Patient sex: M
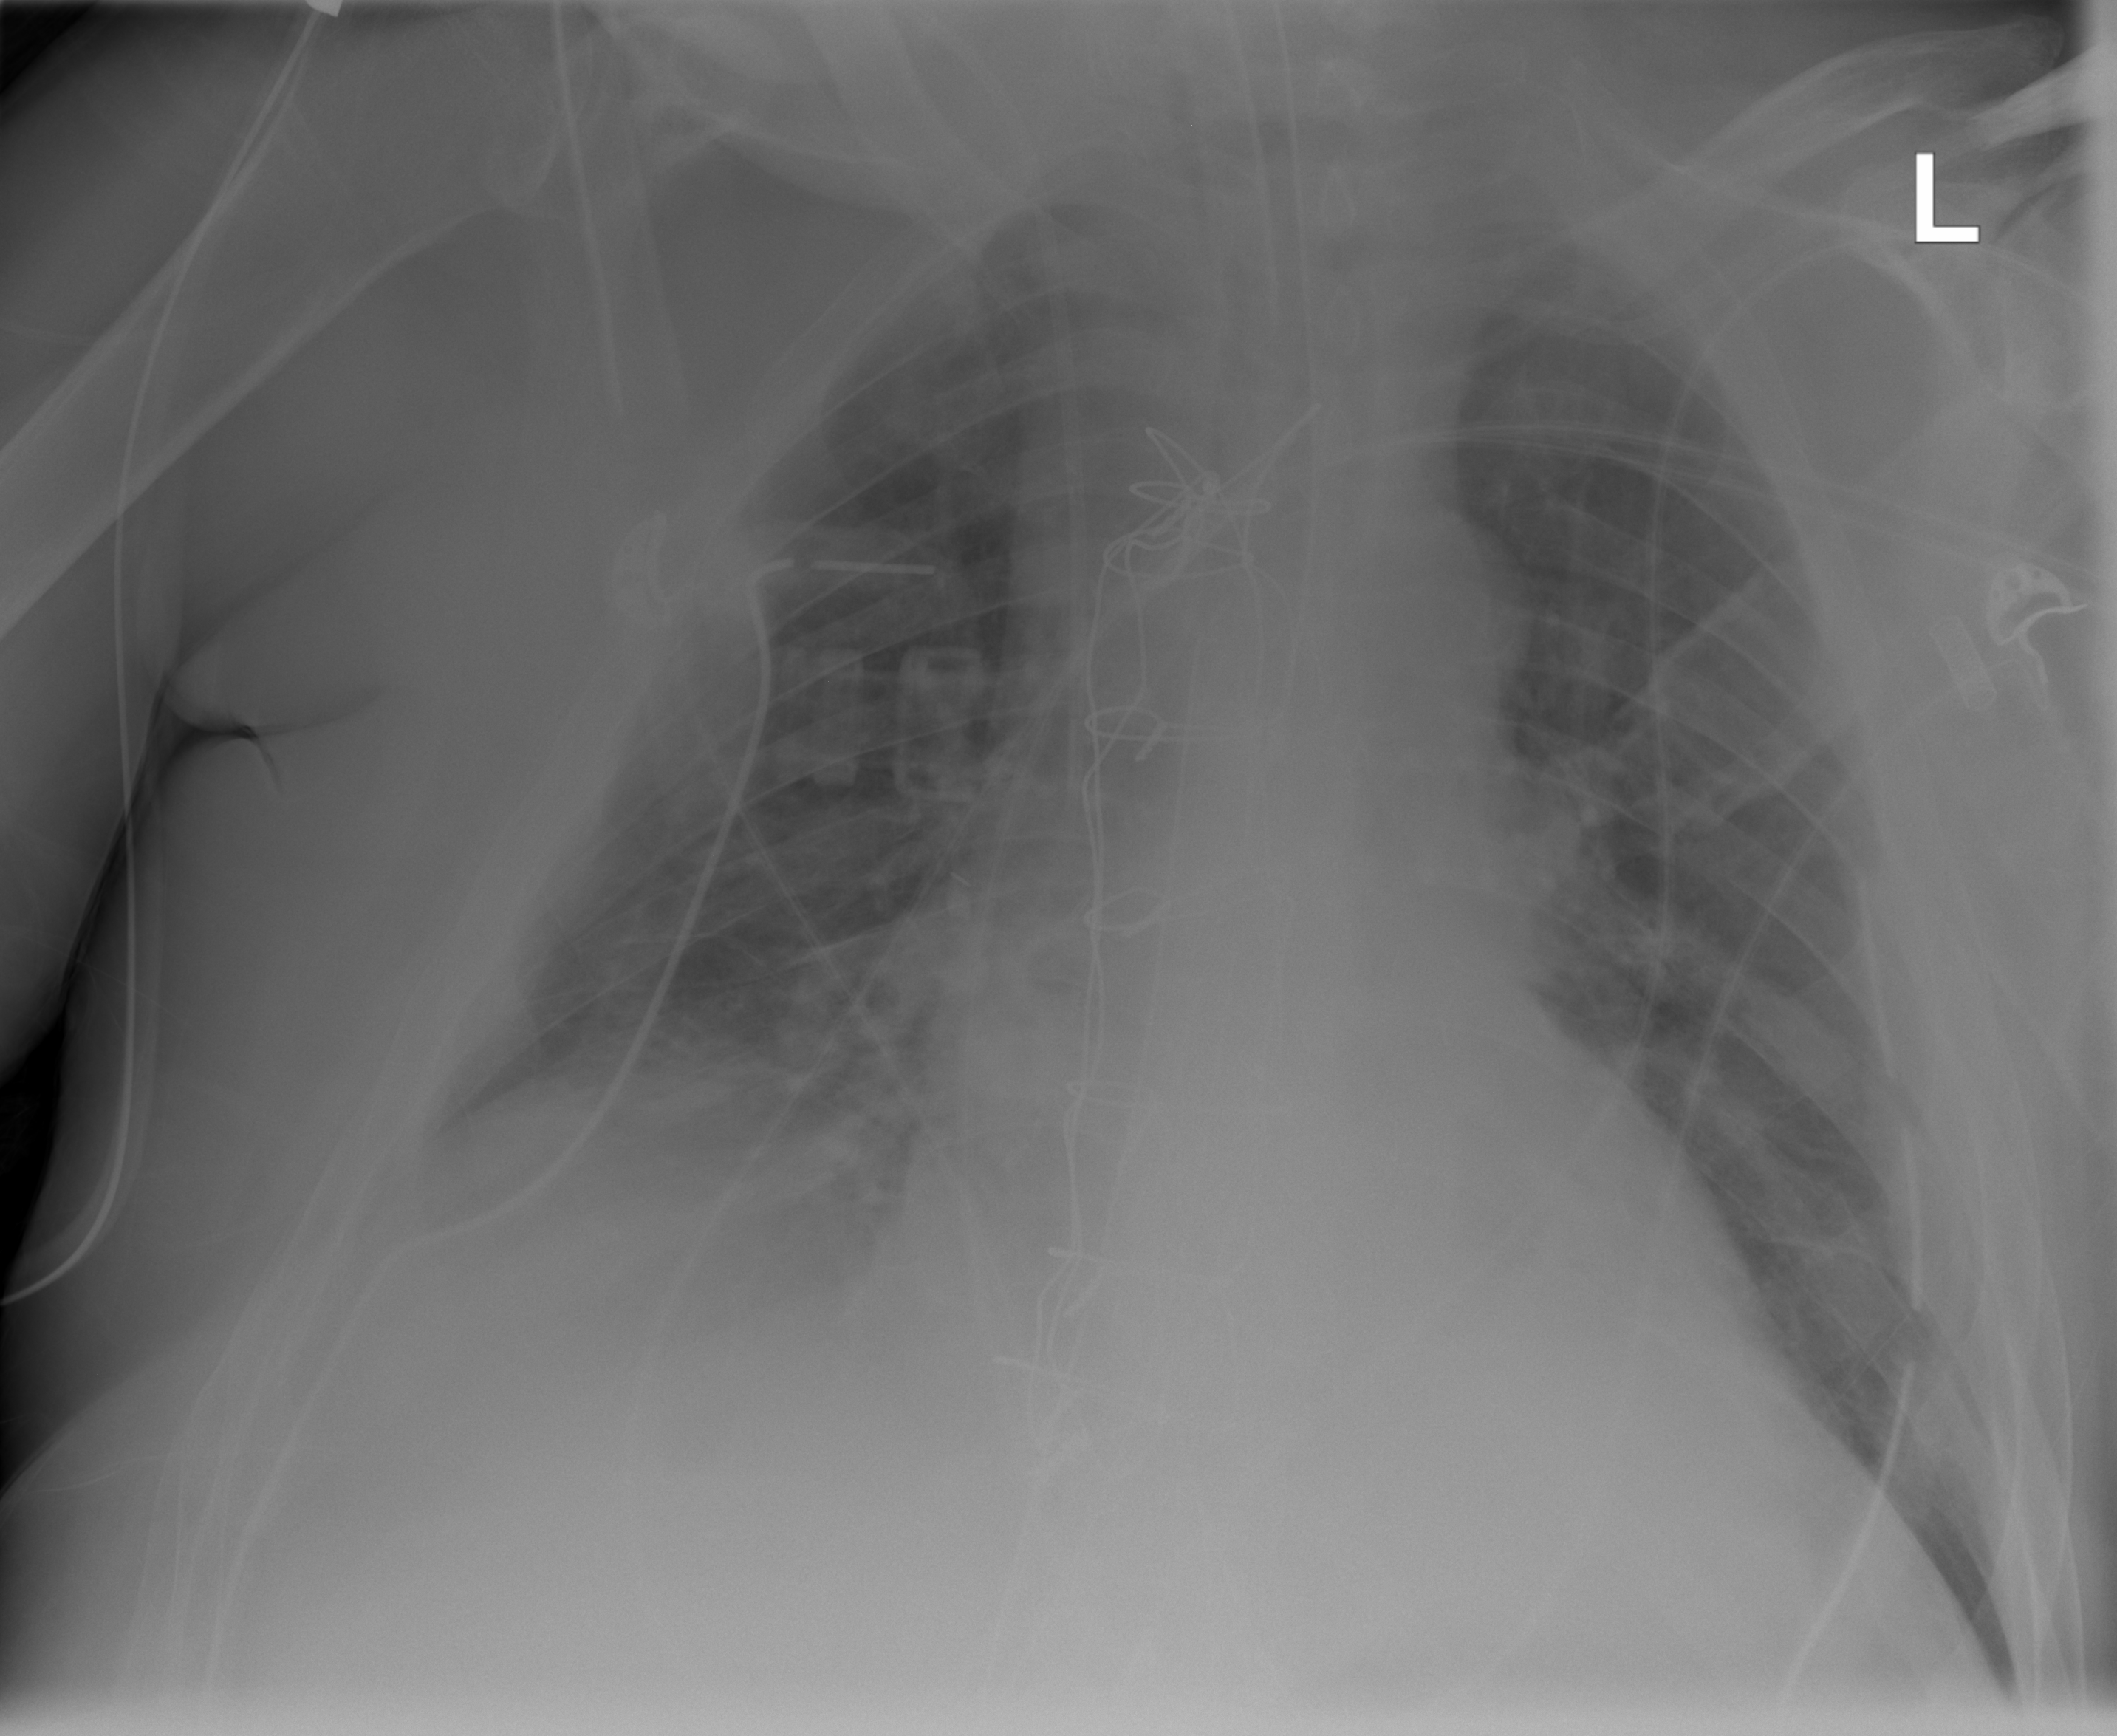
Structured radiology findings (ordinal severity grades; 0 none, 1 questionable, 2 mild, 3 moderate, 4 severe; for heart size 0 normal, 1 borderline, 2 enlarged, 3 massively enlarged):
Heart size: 2
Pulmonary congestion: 2
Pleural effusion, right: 2
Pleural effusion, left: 1
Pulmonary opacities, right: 1
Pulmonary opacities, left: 0
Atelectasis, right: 2
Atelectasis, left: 1